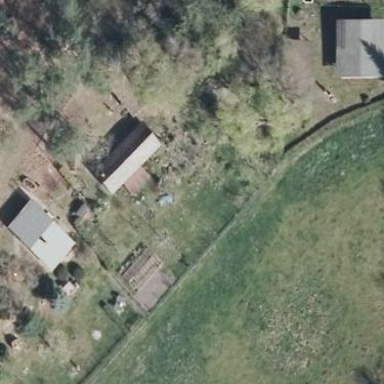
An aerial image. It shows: Allotments area.